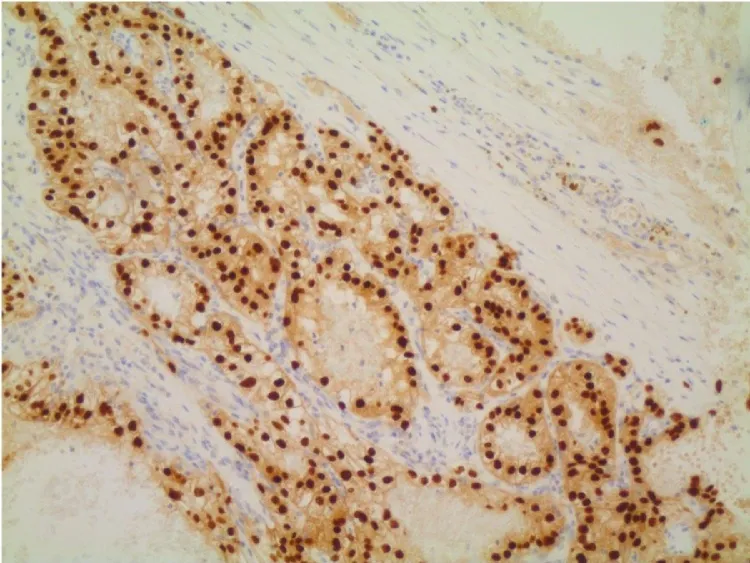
Immunohistochemical staining with PAX8, positive nuclear reaction, typical in kidney tumors. Magnification x20.
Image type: pathology (immunostaining)